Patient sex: M
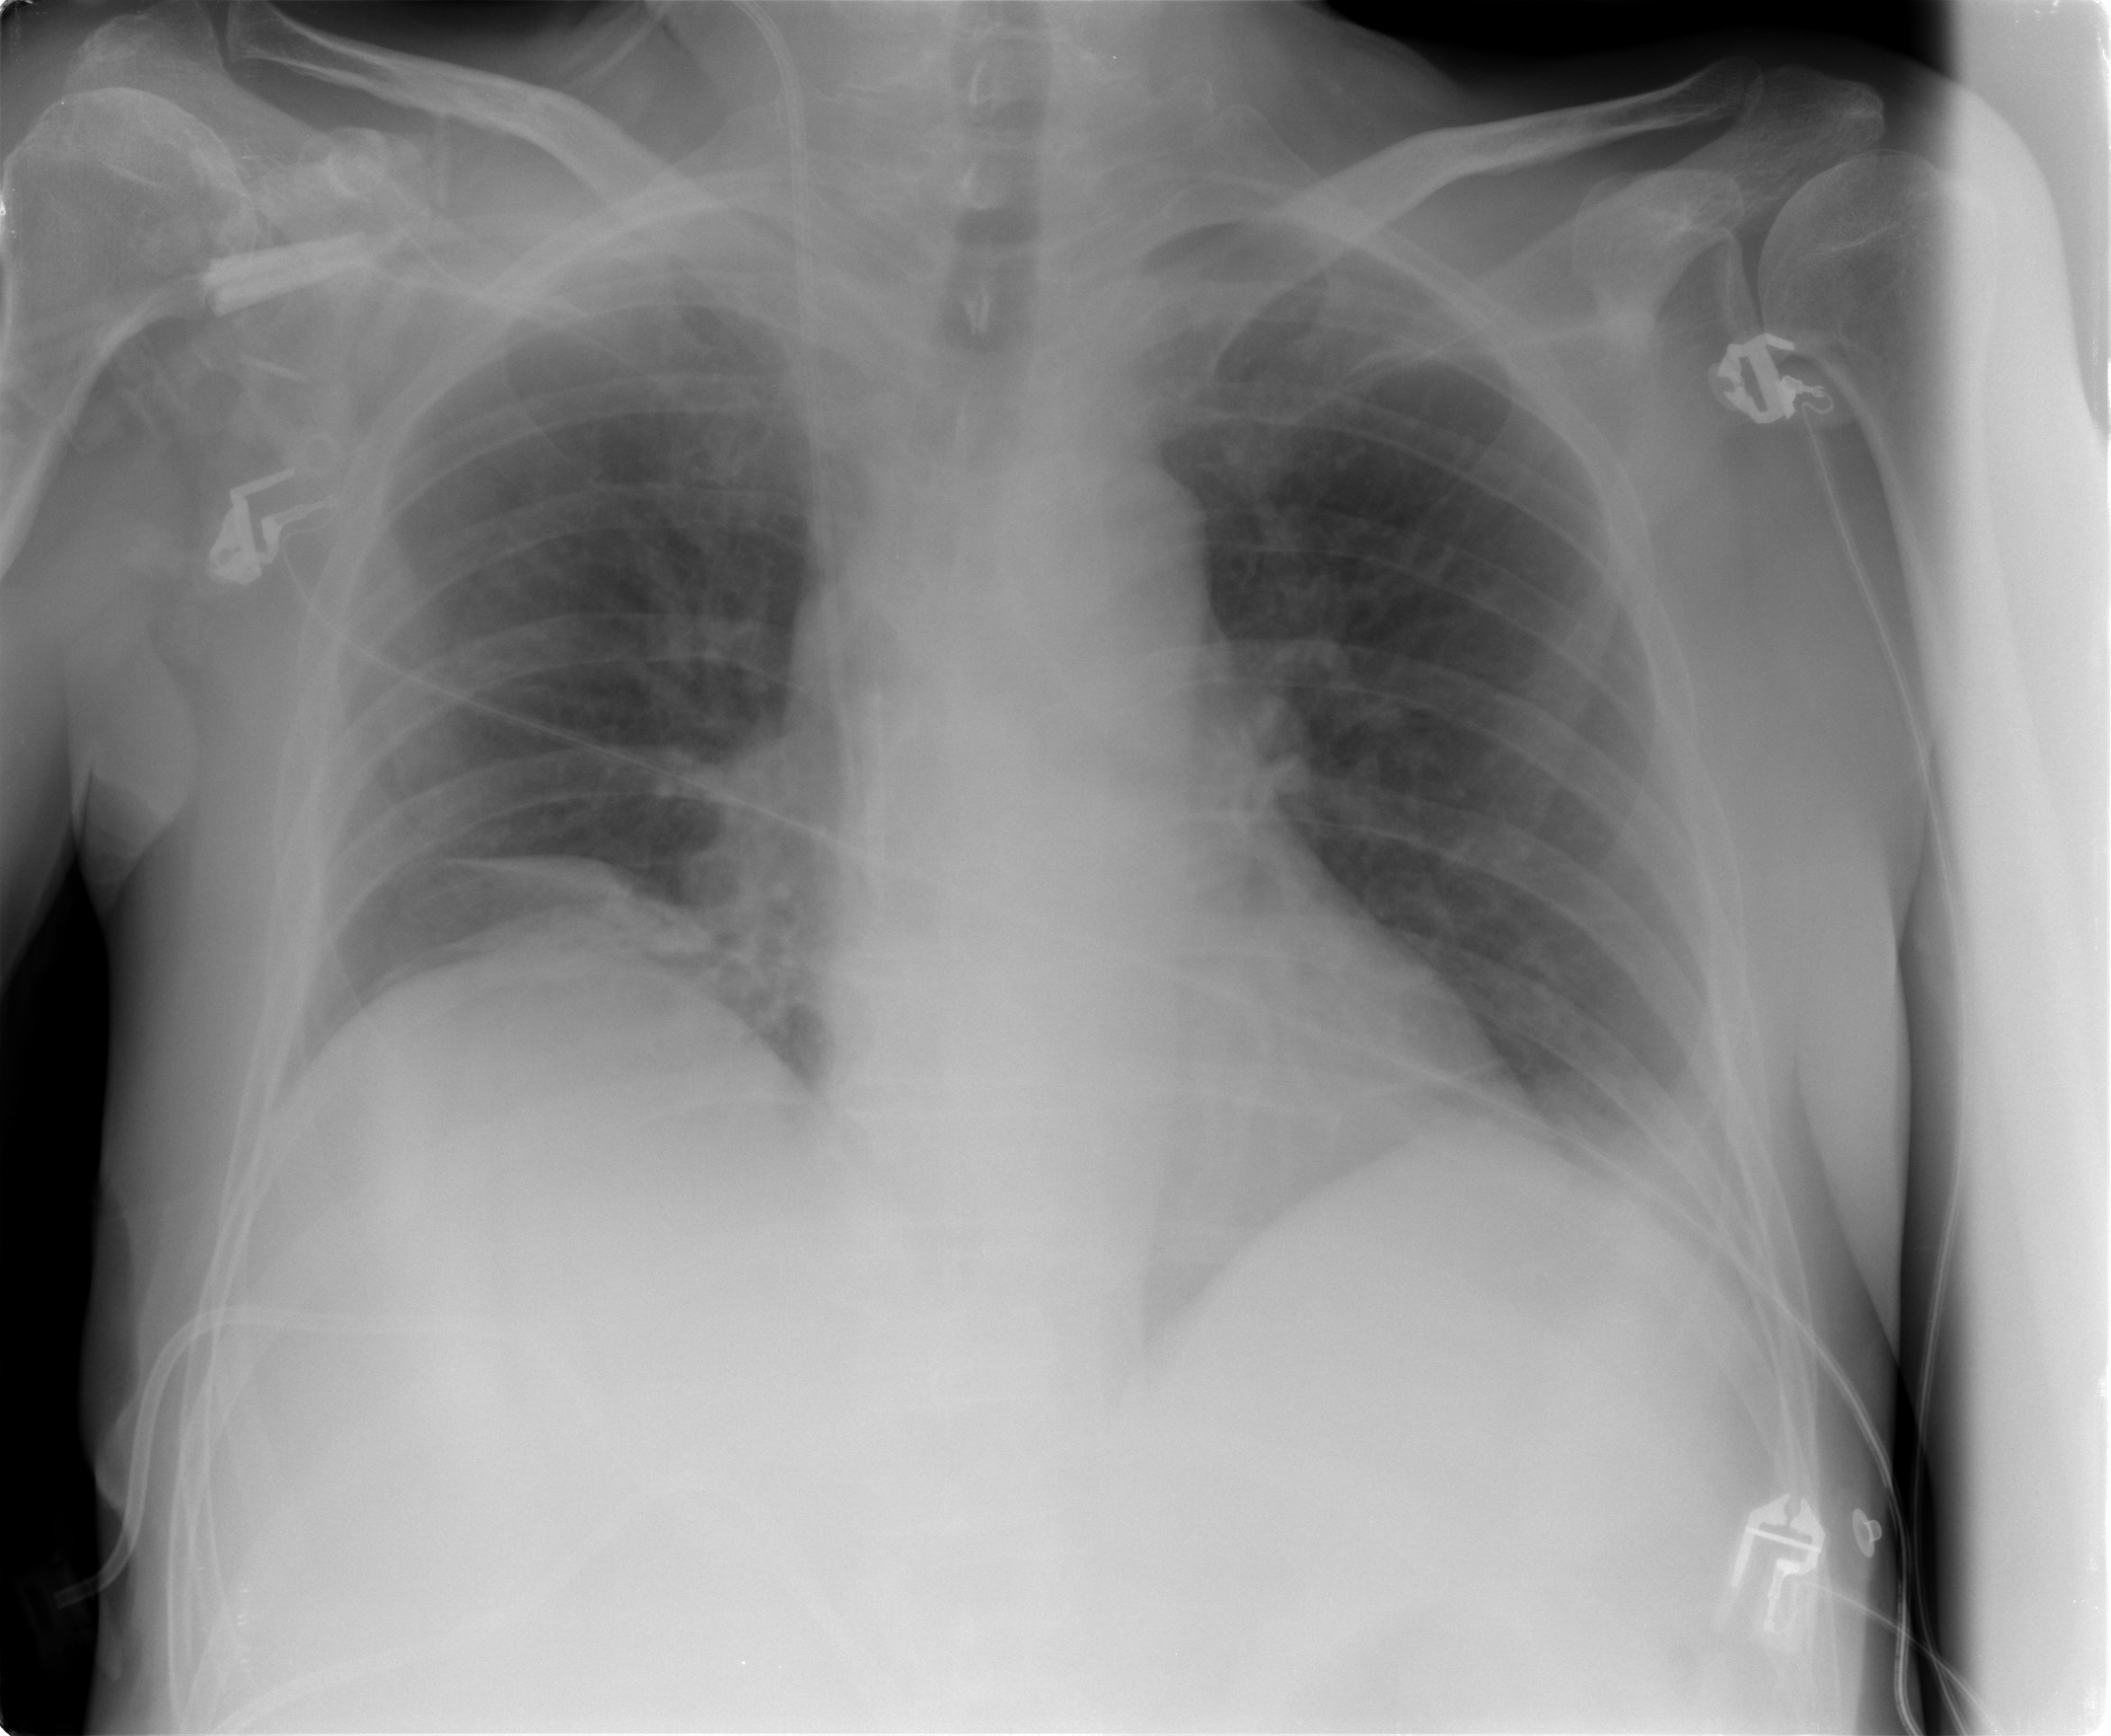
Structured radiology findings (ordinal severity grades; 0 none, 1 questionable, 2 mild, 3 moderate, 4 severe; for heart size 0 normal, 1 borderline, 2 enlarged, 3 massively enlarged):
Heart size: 0
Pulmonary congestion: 0
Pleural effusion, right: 0
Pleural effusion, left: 1
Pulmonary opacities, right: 0
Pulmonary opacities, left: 0
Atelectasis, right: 2
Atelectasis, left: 2